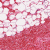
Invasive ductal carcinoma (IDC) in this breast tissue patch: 0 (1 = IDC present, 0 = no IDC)